Interaction volume radius: 10 \u00c5
Interaction volume height: 15 \u00c5
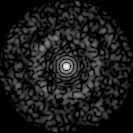
Disorder parameter: 0.8408